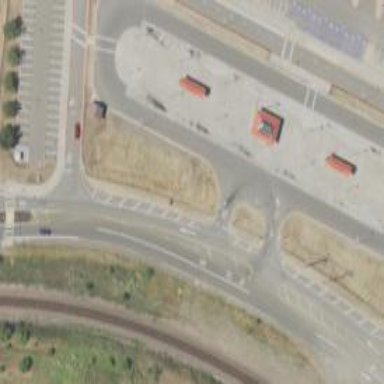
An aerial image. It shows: Busway road.